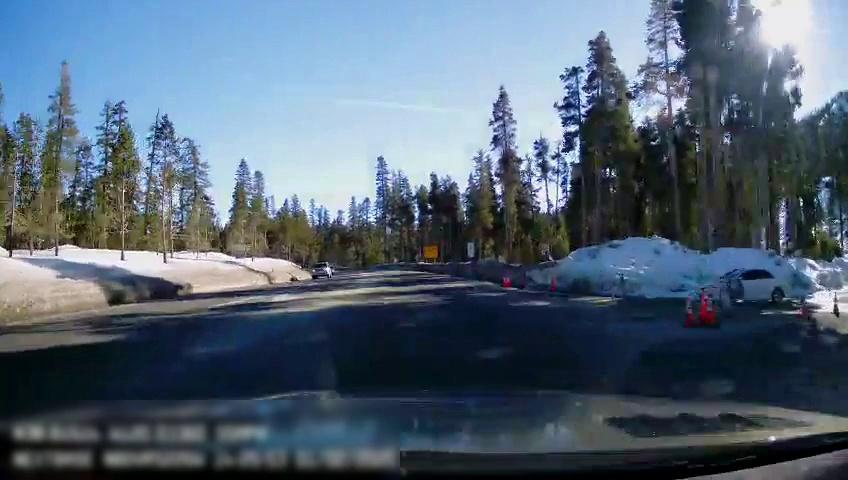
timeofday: Day
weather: Snowy
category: Drivable Space
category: Vehicles | Car
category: Vehicles | SUV